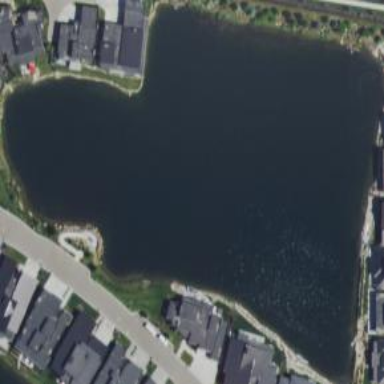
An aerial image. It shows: Pond with natural water.